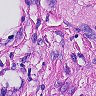
Metastatic tissue present: yes